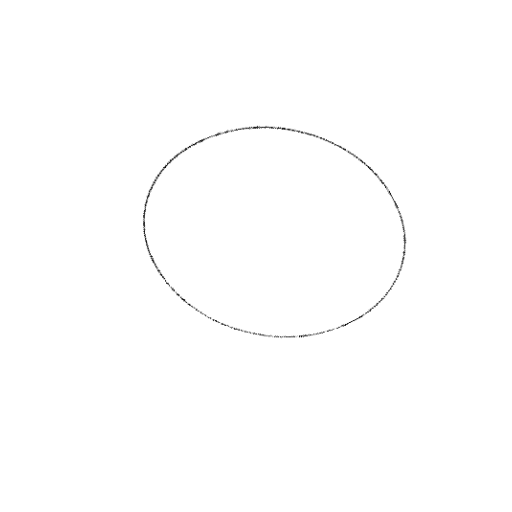
Crossing number: 0